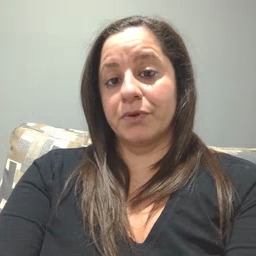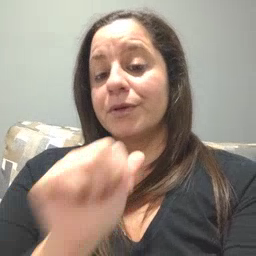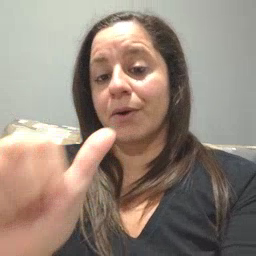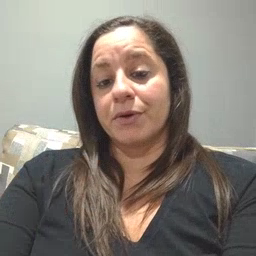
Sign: not